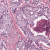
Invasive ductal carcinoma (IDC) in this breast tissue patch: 1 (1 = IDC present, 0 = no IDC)